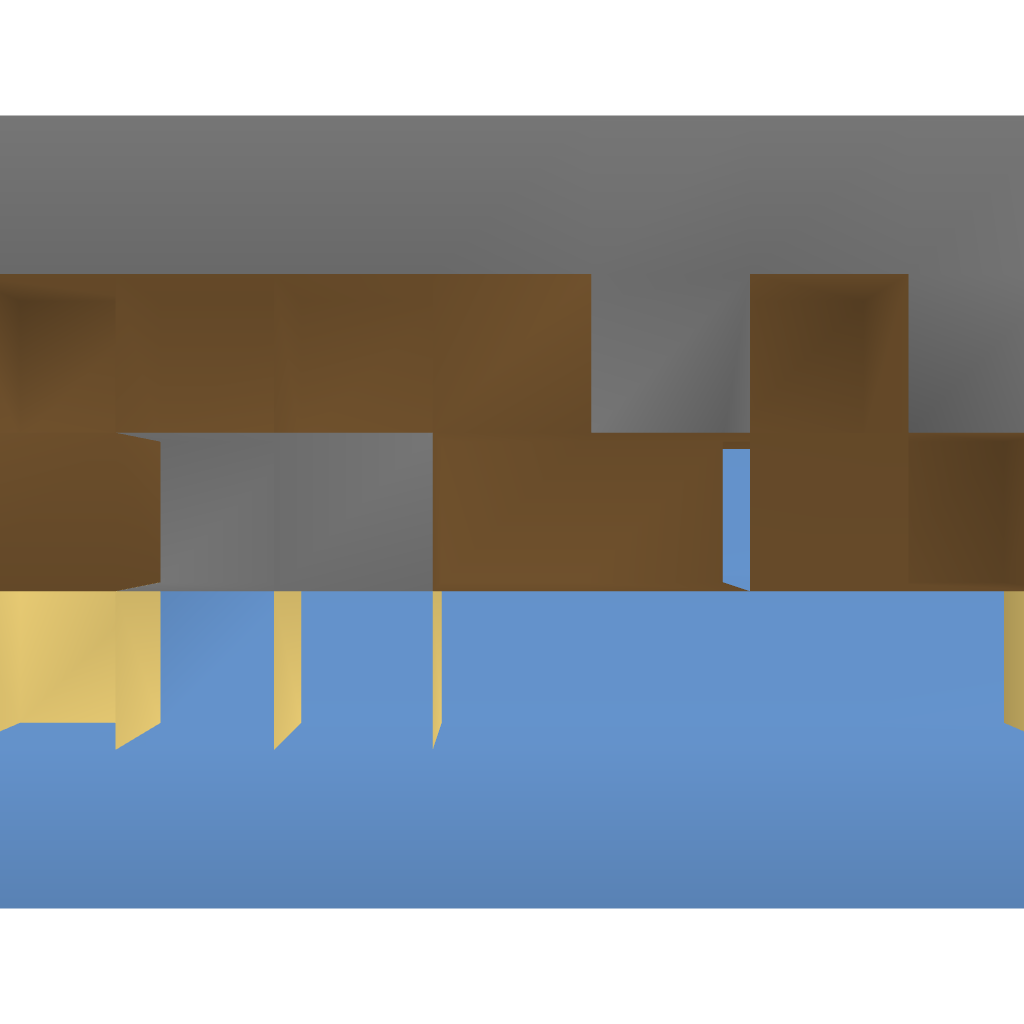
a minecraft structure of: Beacon bad low quality a lot of earth